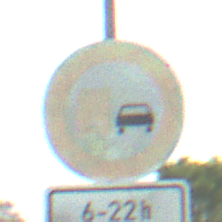
Verkehrszeichen: UeberholverbotKraftfahrzeuge
Zusatzzeichen unten: ZeitangabenMitBeschraenkungAufWochentage4
Umgebung: Outdoor, Nature
Tageszeit: MorningAfternoon
Wetter: PartlyCloudy
Licht: Natural
Jahreszeit: NotSpecified
Kontrast: HighContrast